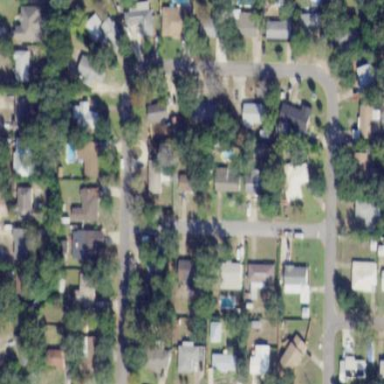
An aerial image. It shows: This residential area consists of single-family homes.